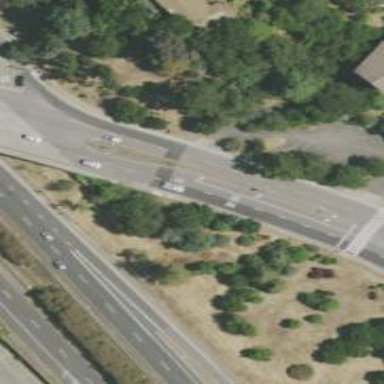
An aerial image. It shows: Secondary road with separate sidewalks and shared cycleway.